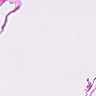
Metastatic tissue present: no